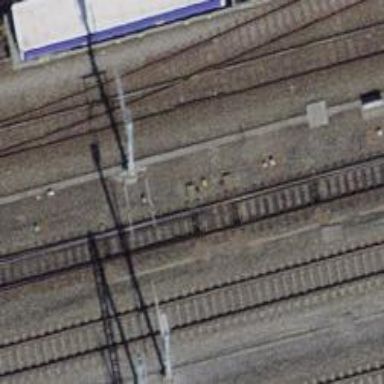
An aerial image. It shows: Railway switch.